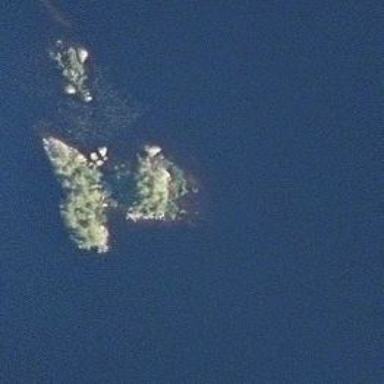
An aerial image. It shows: Islet.